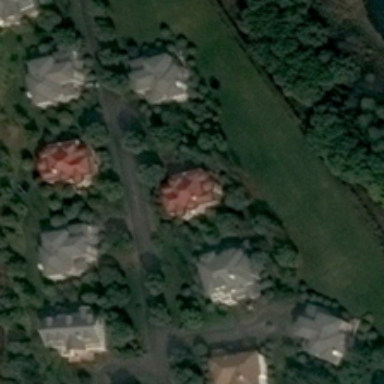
A lot of grass and trees are planted around the house .